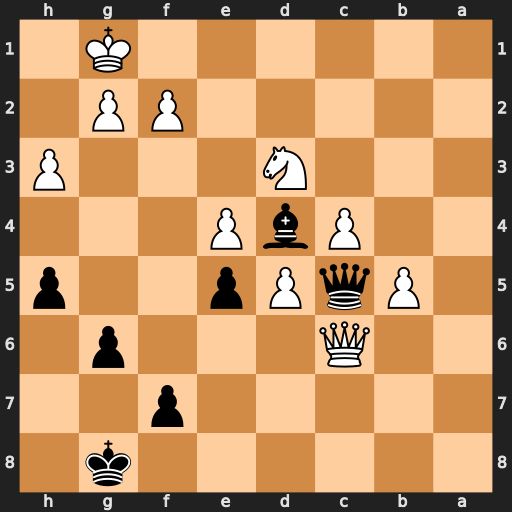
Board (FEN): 6k1/5p2/2Q3p1/1PqPp2p/2PbP3/3N3P/5PP1/6K1
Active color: b
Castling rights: -
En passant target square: -
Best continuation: Qa3 b6 Qxd3 b7 Qb1+ Kh2 Bxf2 Qe8+ Kg7 Qxe5+ Kh7